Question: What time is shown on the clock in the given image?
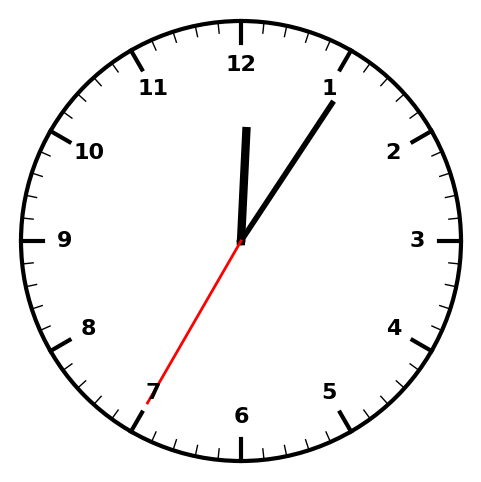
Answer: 12:05:35